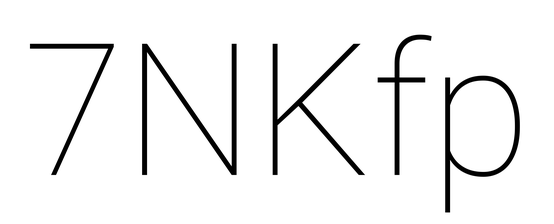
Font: Roboto_Thin